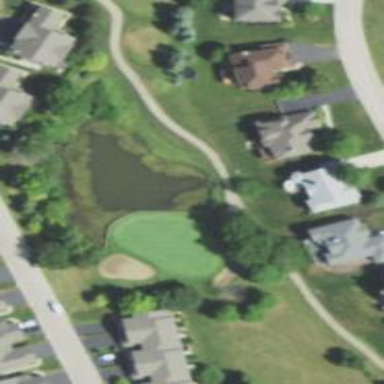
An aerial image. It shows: View of golf hole.